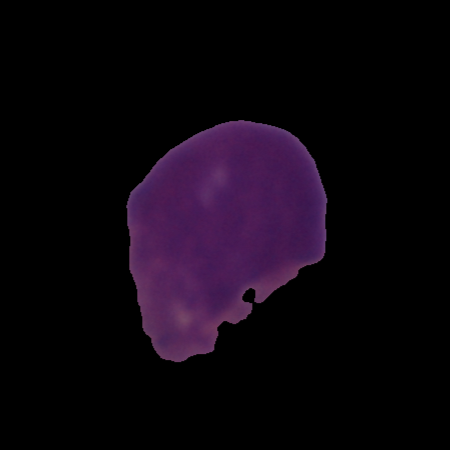
Label: cancer